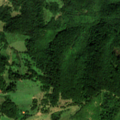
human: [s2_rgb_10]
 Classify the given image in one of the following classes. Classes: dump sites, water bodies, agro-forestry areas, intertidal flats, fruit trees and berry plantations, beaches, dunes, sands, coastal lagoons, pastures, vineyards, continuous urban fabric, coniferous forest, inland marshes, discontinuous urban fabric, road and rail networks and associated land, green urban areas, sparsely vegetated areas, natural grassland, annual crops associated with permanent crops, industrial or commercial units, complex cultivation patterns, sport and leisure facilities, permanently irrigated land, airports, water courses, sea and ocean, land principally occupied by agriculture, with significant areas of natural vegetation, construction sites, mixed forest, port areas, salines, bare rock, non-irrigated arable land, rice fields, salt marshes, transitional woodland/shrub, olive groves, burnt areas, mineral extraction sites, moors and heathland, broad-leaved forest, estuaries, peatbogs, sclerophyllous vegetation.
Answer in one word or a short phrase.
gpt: land principally occupied by agriculture, with significant areas of natural vegetation, broad-leaved forest, natural grassland, transitional woodland/shrub